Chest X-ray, PA view. Patient: 68 years old, sex M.
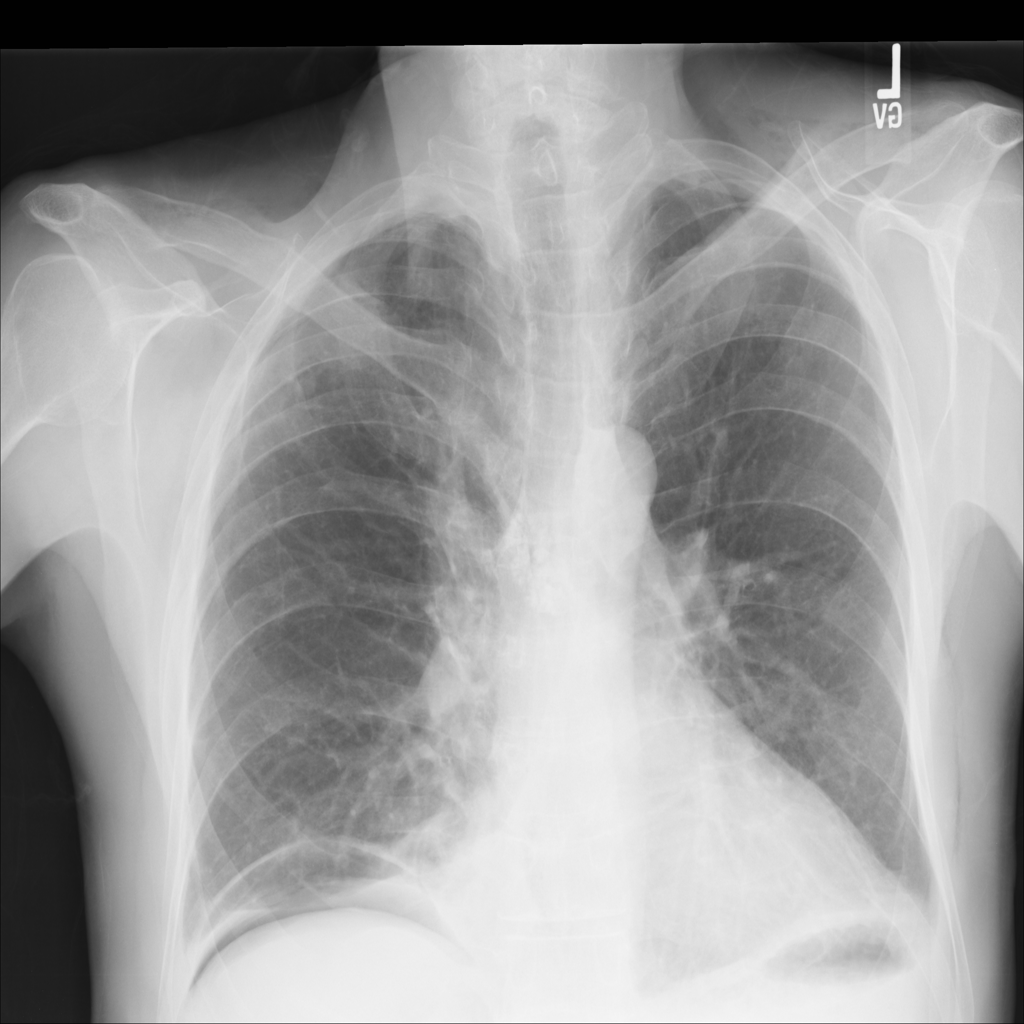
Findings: Effusion, Pneumothorax